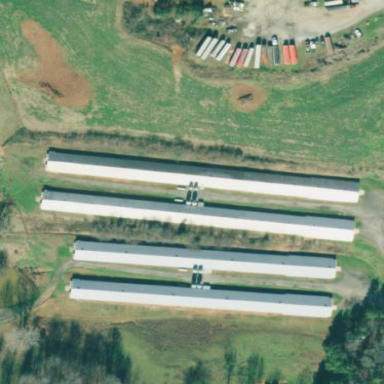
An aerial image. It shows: Poultry farmyard.